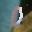
Label: 0